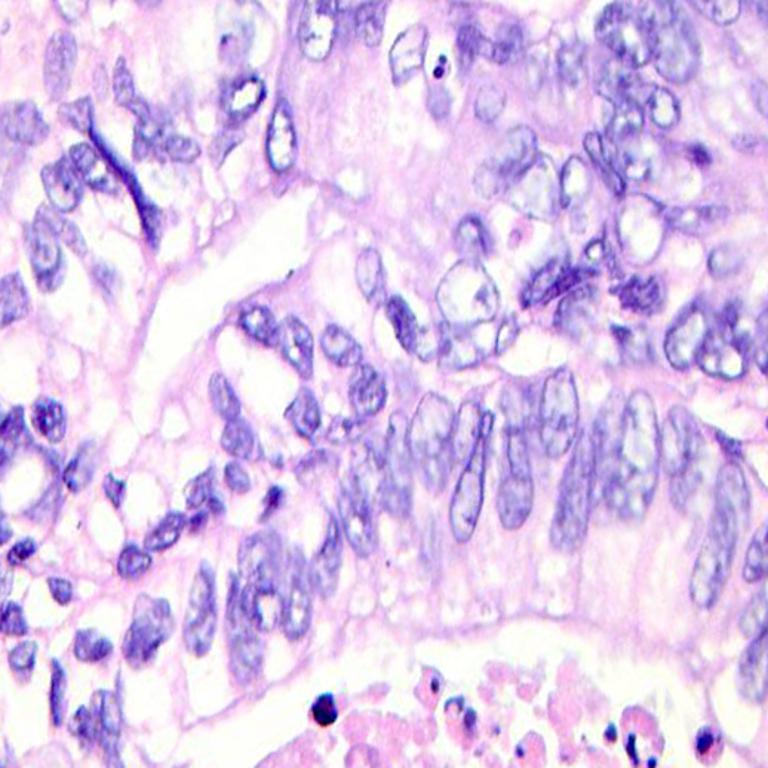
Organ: colon
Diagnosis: adenocarcinomas